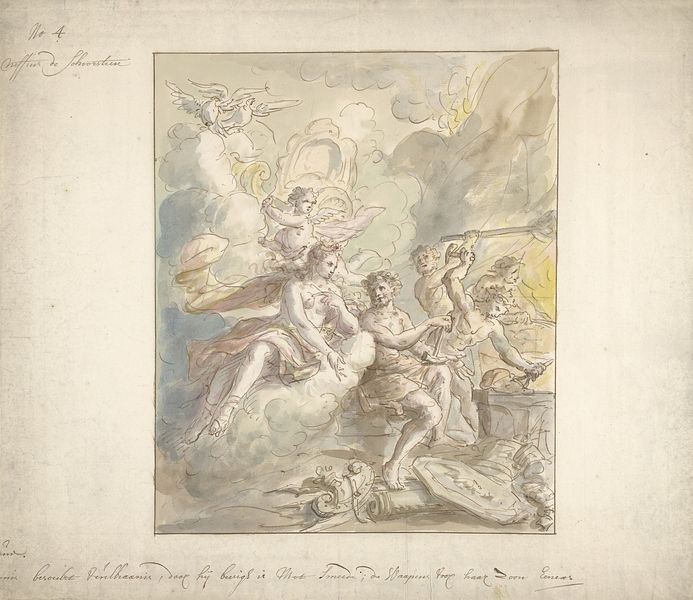
Titel: Ontwerp voor een kamerbeschildering met allegorie op het Vuur
Künstler: Elias van Nijmegen
Standort: Amsterdam
Institution: Rijksmuseum
Schlagwörter: skizze, zeichnung, barock, allegorie, entwurf, hephaistos